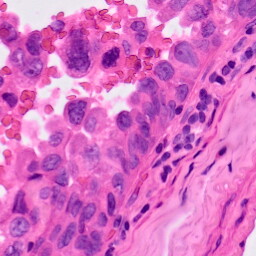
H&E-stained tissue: Lung